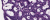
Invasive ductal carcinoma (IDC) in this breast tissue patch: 0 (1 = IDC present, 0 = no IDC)